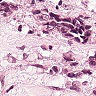
Metastatic tissue present: yes